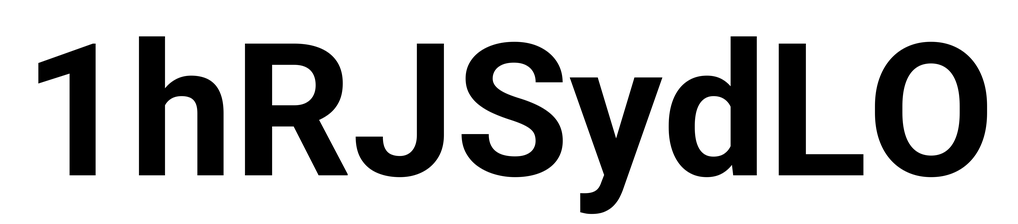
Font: Roboto_Bold